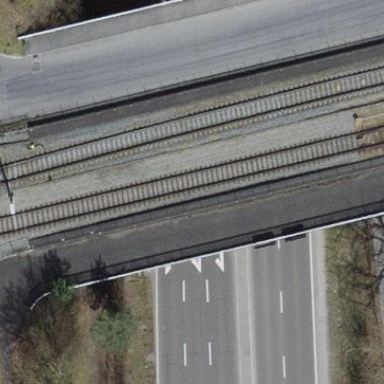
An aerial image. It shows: Man-made bridge.